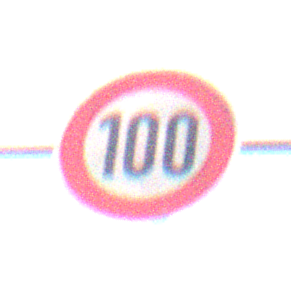
Verkehrszeichen: Geschwindigkeit100
Umgebung: Outdoor, RoadRail
Tageszeit: MorningAfternoon
Wetter: PartlyCloudy
Licht: Natural
Jahreszeit: NotSpecified
Kontrast: HighContrast